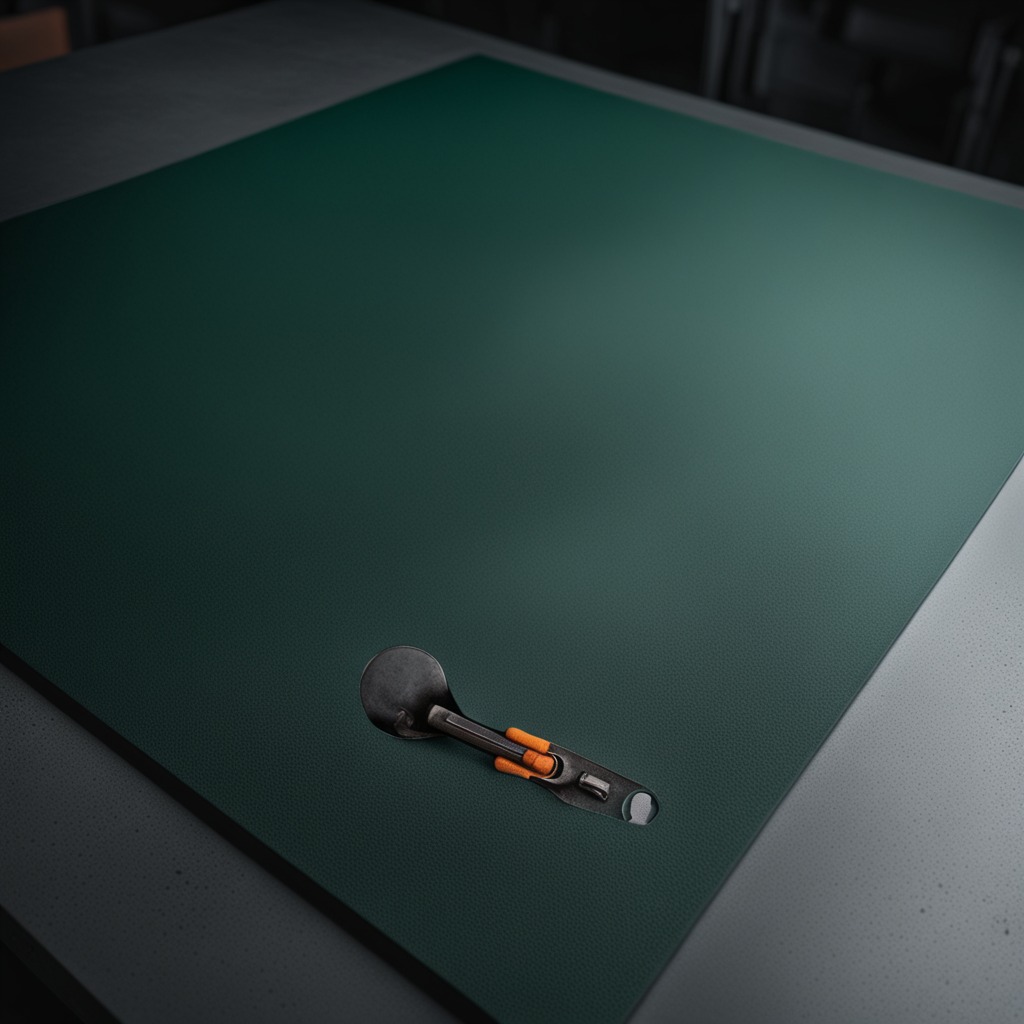
An wrench lies on the green rubber mat.